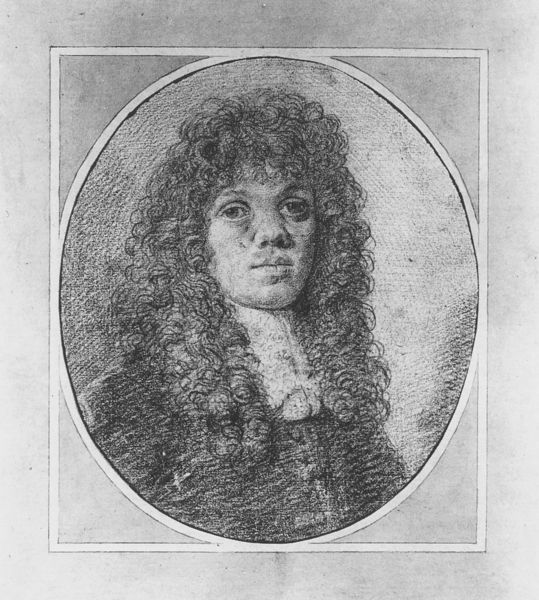
Titel: Junges Selbstportrait
Künstler: Gérard de Lairesse
Institution: Berlin, Staatliche Museen zu Berlin, Preußischer Kulturbesitz
Schlagwörter: mann, umhang, frankreich, mund, nase, zeichnung, blick, jung, augen, kragen, rahmen, bildnis, portrait, porträt, gewand, haare, adel, kind, frontal, locken, traurig, oval, rund, perücke, wangen, wellen, brauen, fein, weste, rechteck, schraffur, kohlezeichnung, jüngling, vorderansicht, kolonie, passe partout, schielt, ahmung, schweinenase, haareäbartlos